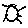
Label: sun